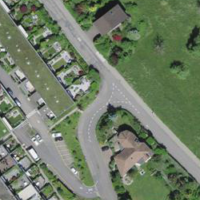
EUNIS habitat code: 55
Species observed at this site:
Lonicera acuminata